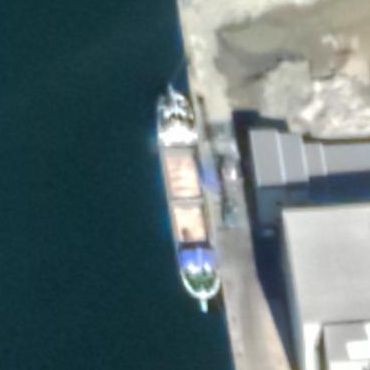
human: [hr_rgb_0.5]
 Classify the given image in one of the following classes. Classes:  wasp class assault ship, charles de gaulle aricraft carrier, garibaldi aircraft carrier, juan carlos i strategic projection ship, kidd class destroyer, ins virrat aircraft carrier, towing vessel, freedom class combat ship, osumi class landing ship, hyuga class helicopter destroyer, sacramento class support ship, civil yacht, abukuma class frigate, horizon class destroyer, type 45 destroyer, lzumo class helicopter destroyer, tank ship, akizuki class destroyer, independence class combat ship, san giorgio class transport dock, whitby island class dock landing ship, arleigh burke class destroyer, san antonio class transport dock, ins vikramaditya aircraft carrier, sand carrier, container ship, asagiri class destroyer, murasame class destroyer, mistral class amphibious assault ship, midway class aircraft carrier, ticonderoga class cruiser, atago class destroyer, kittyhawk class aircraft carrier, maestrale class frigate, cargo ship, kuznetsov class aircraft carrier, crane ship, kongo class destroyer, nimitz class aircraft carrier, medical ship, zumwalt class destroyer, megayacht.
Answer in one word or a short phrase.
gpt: Cargo ship